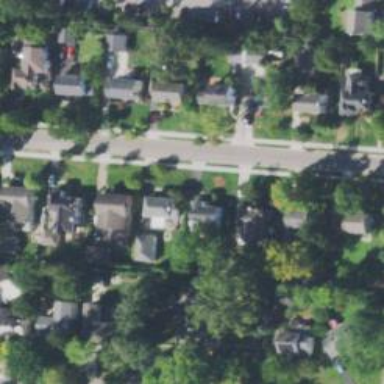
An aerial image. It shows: Residential driveway designated as service road.